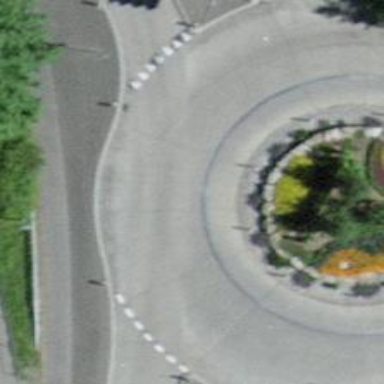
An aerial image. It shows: Primary highway with asphalt surface leading to roundabout.